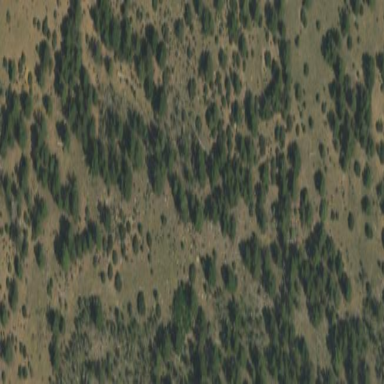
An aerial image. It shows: Woodland filled with evergreen needle-leaved trees.